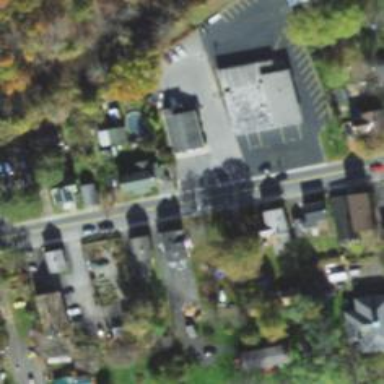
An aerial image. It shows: Post office.